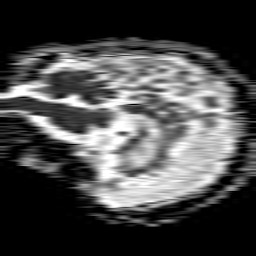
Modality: ADC
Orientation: sagittal
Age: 82
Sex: female
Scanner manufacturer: philips
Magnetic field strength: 1.5 T
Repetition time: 4.6 s
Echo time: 0.08941 s